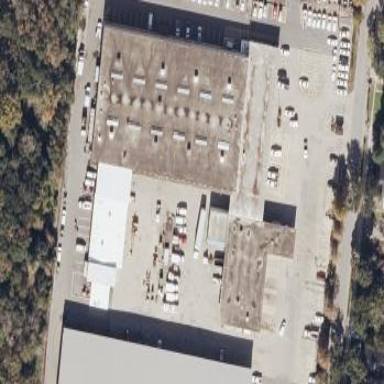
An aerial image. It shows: Commercial building.